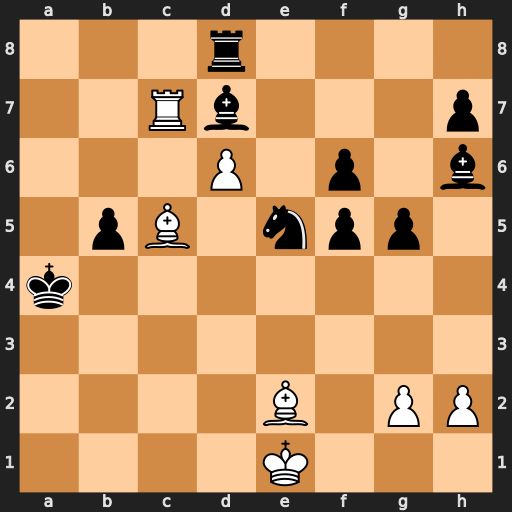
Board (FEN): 3r4/2Rb3p/3P1p1b/1pB1npp1/k7/8/4B1PP/4K3
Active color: w
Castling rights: -
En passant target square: -
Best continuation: Bd1+ Ka5 Ra7#